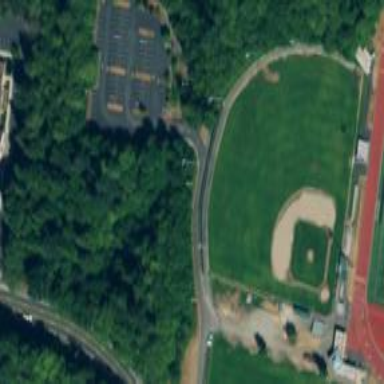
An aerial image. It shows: Baseball pitch for leisure land.